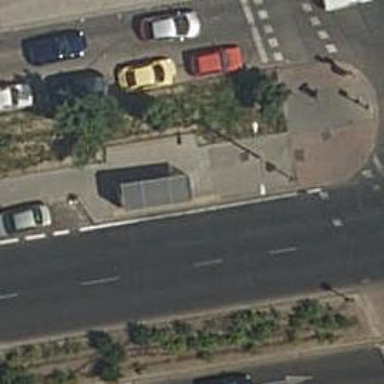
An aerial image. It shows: Bus stop with sheltered platform for public transport.